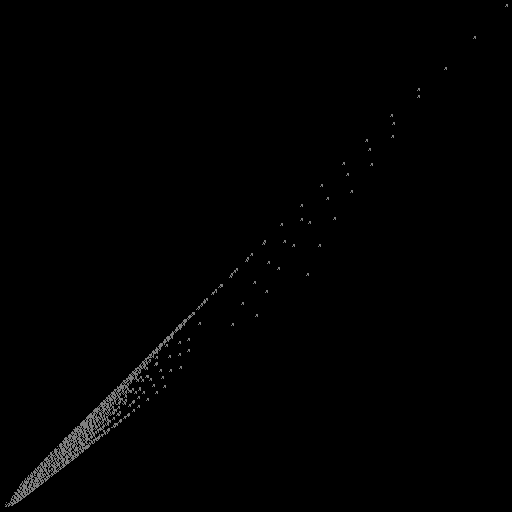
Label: drumlin